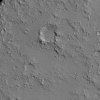
Atmospheric dust classification: not_dusty